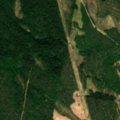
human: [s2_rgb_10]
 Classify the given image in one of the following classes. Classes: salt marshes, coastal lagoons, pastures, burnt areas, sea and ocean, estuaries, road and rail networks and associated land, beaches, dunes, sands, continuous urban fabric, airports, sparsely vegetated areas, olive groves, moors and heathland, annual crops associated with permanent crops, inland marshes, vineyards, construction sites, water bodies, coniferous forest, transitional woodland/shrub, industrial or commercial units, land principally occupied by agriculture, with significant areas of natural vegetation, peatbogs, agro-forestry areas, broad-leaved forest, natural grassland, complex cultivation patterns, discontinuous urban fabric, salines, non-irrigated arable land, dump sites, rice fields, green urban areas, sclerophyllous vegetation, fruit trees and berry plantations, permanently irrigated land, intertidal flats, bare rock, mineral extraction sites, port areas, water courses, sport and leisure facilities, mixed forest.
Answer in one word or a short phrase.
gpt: coniferous forest, mixed forest, transitional woodland/shrub